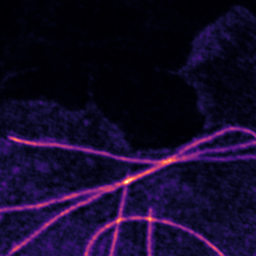
Label: Super-resolution Microtubules image